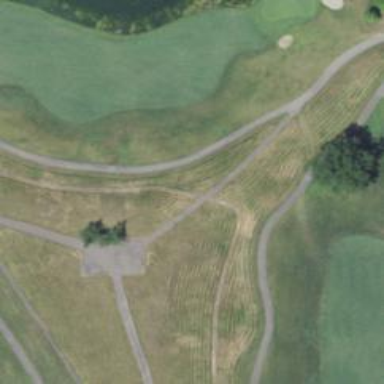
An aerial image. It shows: Golf cartpath that is also road path.